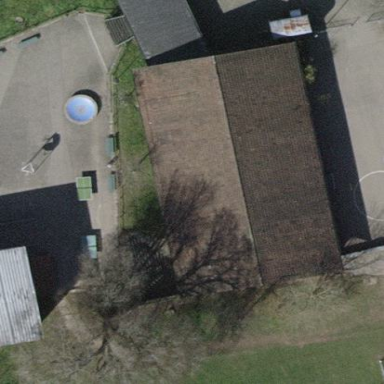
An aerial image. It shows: Sports hall building.